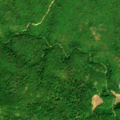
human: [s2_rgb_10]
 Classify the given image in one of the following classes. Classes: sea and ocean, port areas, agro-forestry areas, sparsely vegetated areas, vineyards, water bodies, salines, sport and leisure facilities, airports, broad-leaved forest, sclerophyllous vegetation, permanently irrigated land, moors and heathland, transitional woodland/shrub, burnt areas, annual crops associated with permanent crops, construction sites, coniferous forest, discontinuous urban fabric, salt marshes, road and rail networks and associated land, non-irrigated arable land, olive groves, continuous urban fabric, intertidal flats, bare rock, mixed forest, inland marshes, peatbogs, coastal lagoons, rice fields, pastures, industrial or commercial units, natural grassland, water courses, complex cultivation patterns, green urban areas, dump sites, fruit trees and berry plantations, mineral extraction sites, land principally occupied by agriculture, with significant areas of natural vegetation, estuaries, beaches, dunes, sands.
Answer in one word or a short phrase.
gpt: land principally occupied by agriculture, with significant areas of natural vegetation, broad-leaved forest